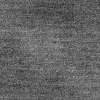
Atmospheric dust classification: dusty